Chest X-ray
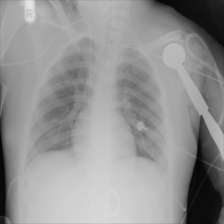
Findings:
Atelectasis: negative
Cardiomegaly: negative
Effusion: negative
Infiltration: negative
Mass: negative
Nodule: negative
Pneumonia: negative
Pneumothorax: negative
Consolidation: negative
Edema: negative
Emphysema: negative
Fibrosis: negative
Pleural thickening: negative
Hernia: negative